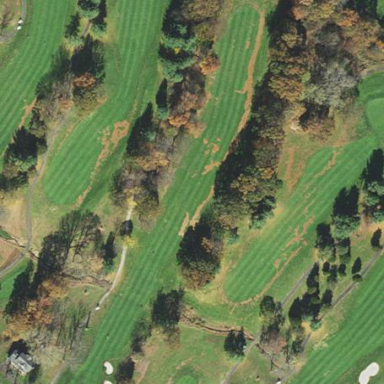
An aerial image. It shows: Grassy area designated as golf fairway.